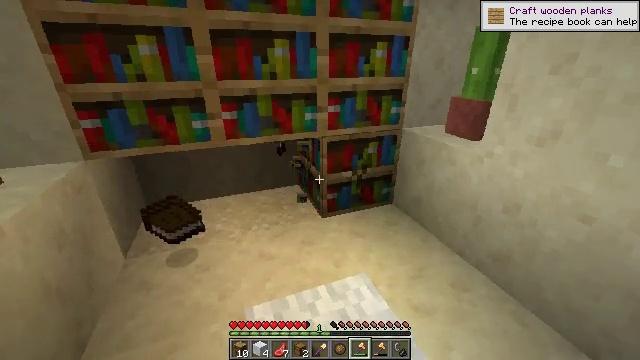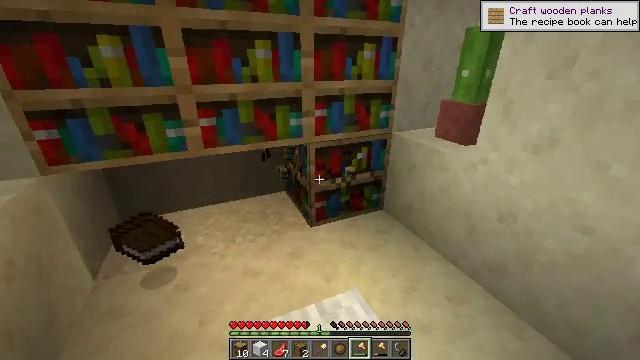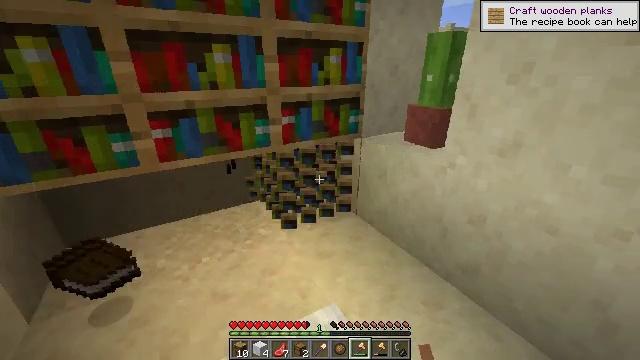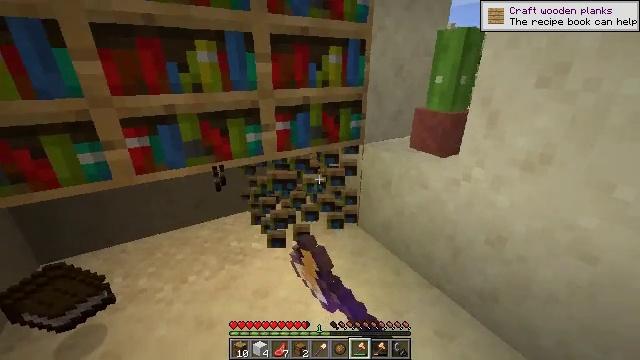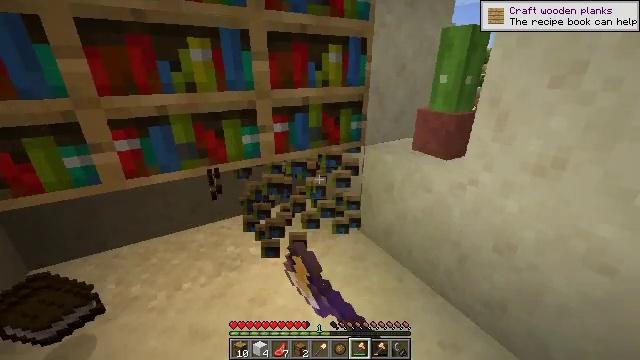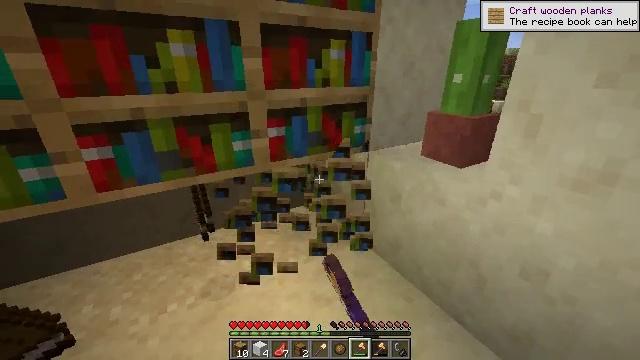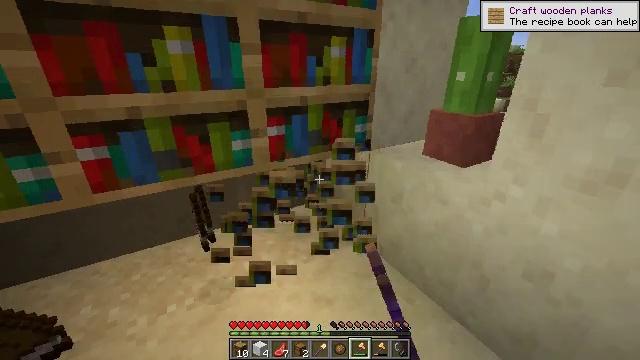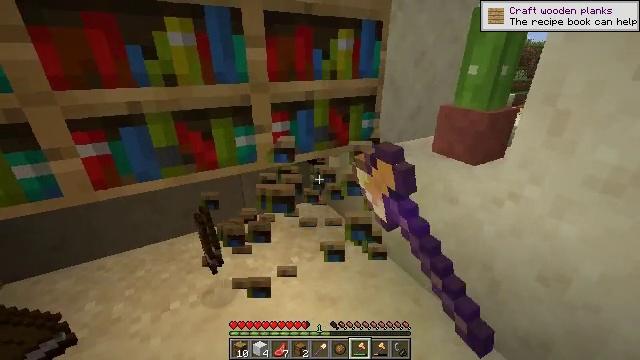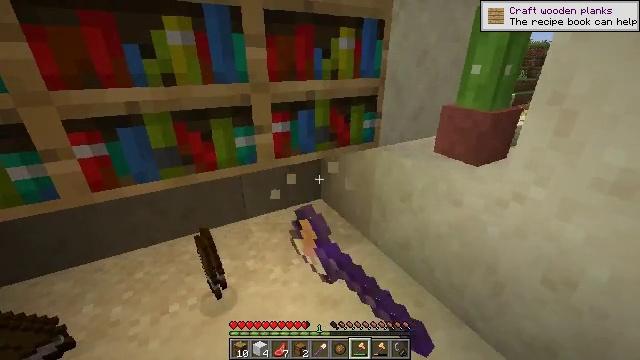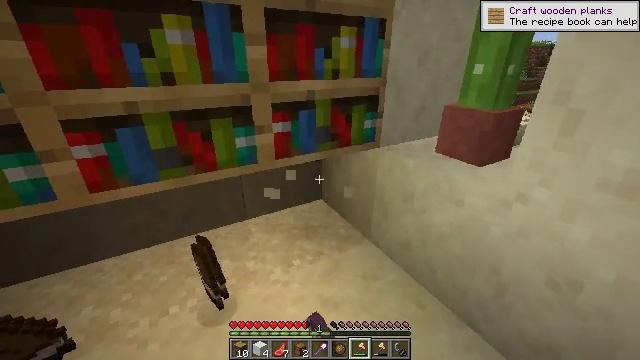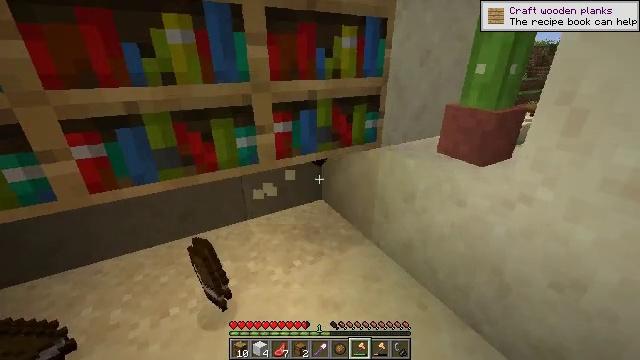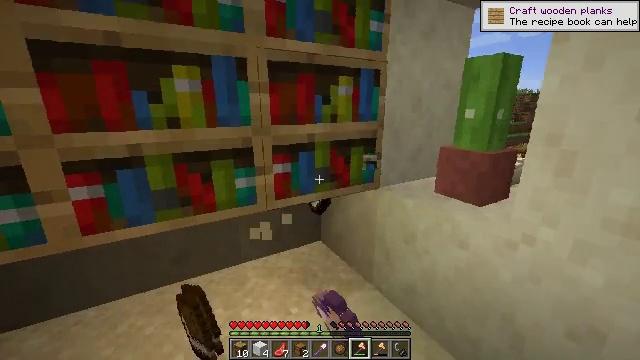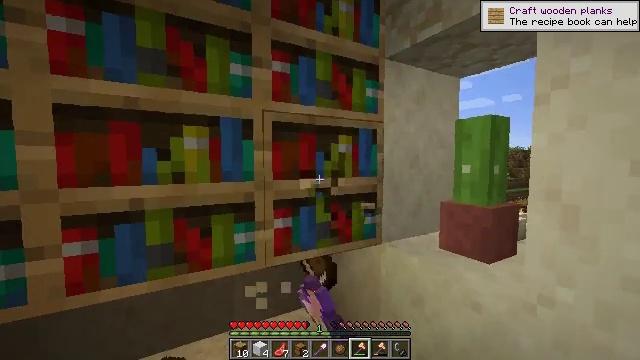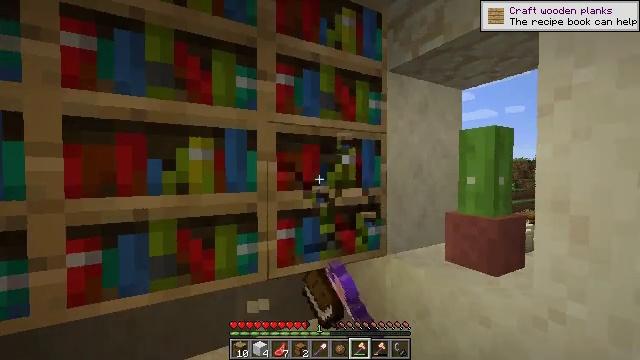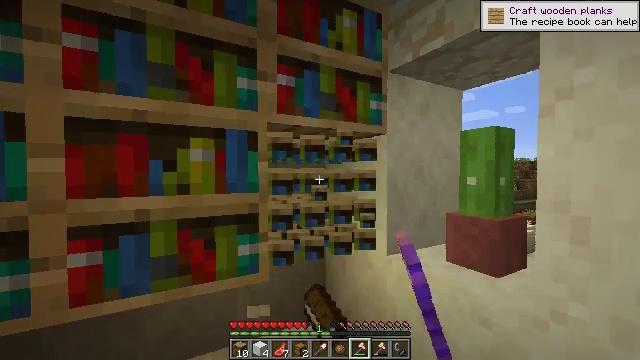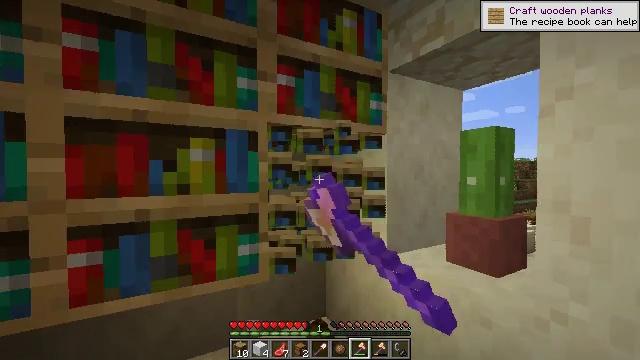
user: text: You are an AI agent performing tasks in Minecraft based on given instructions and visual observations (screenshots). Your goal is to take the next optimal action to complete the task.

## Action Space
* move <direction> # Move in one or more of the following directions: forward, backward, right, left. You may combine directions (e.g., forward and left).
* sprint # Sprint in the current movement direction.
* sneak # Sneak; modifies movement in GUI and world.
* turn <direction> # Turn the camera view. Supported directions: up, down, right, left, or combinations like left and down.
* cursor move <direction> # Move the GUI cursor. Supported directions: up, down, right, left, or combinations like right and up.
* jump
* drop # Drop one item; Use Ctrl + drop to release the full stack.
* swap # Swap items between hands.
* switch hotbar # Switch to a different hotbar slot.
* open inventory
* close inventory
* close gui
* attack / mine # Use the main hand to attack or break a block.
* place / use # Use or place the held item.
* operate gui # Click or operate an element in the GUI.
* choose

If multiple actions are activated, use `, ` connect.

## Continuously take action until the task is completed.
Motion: motion action
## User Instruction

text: Break the bookshelf for books.
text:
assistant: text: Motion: move forward, turn right, attack / mine
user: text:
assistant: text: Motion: move forward, turn right, attack / mine
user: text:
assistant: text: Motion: move forward, attack / mine
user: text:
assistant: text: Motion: move forward, attack / mine
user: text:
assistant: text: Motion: attack / mine
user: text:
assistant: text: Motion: attack / mine
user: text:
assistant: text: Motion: turn left and down, attack / mine
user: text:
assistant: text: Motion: attack / mine
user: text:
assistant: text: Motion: attack / mine
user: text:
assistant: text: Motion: attack / mine
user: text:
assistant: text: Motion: turn up, attack / mine
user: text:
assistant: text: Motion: turn up, attack / mine
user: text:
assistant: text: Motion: turn up, attack / mine
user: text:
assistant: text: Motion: attack / mine
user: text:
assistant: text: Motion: attack / mine
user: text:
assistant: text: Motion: turn right, attack / mine
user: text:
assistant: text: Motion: attack / mine
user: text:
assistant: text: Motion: attack / mine
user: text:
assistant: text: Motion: turn left and down, attack / mine
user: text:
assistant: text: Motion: turn left and down, attack / mine
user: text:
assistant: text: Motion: turn left and down, attack / mine
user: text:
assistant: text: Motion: turn left and down, attack / mine
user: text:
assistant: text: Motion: attack / mine
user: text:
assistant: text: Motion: attack / mine
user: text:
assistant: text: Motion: attack / mine
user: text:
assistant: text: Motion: attack / mine
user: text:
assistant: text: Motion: attack / mine
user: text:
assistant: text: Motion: attack / mine
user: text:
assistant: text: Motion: turn left, attack / mine
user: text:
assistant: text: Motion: turn left and down, attack / mine